Field crop: tomato
Growth stage: 1
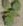
Species: solanum